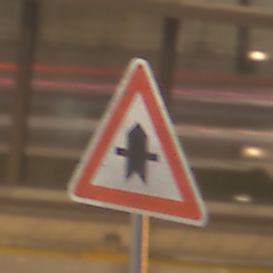
Verkehrszeichen: Vorfahrt
Umgebung: Indoor, Urban
Tageszeit: NotSpecified
Wetter: NotSpecified
Licht: Artificial
Jahreszeit: NotSpecified
Kontrast: MediumContrast